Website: bh-photo
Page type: customer-info-address
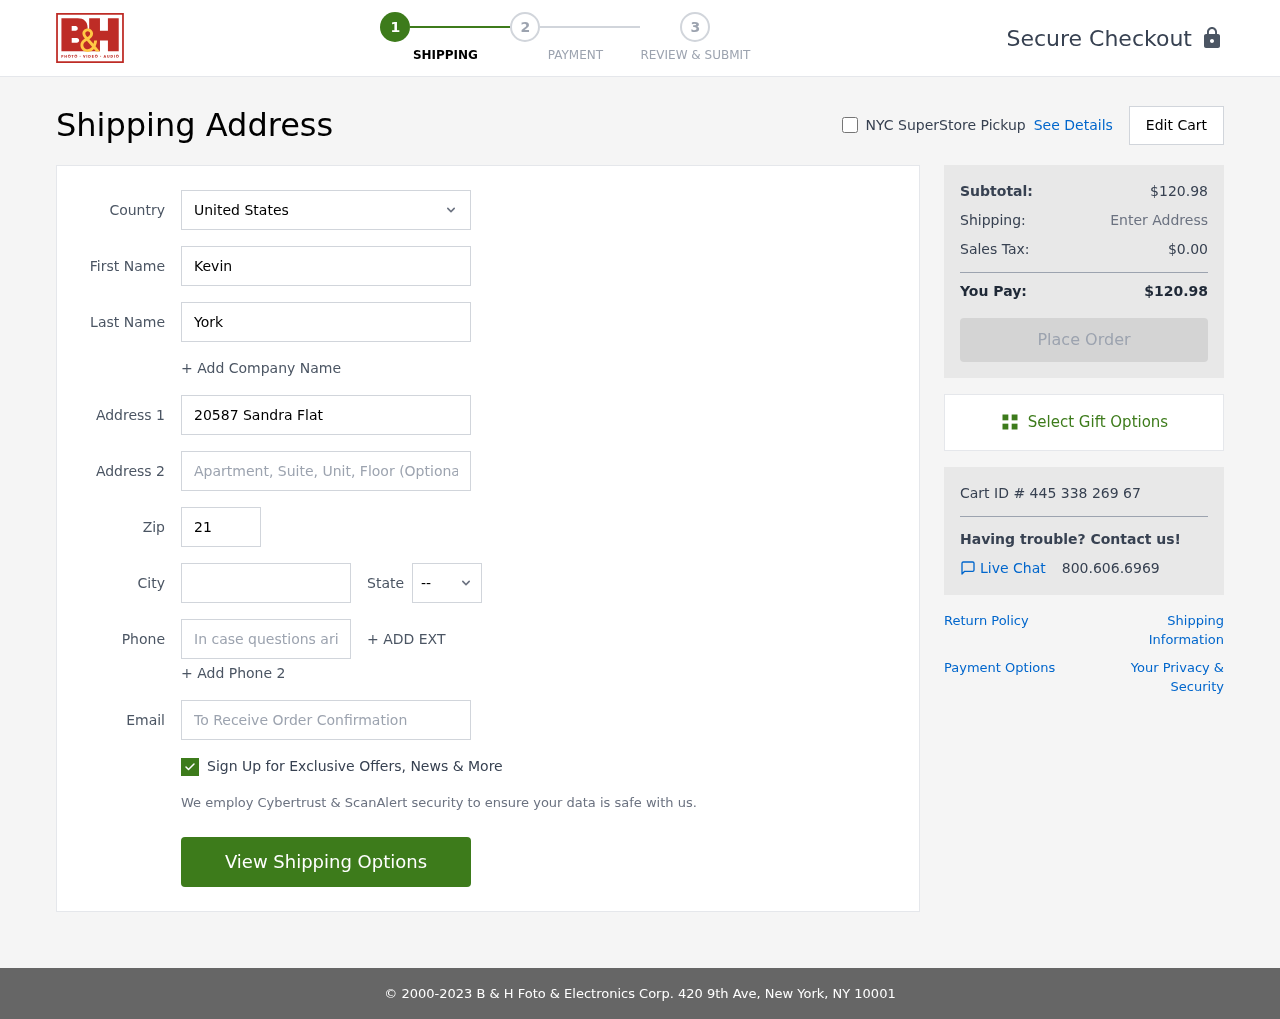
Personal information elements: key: PII_CITY
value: Port Steve
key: PII_COUNTRY
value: United States
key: PII_EMAIL
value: kyork@yahoo.com
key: PII_FIRSTNAME
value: Kevin
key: PII_LASTNAME
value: York
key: PII_PHONE
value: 9326150441
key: PII_POSTCODE
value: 21218
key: PII_STATE_ABBR
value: IL
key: PII_STREET
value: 20587 Sandra Flat
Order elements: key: ORDER_SUBTOTAL
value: $120.98
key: ORDER_TAX
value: $0.00
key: ORDER_TOTAL
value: $120.98
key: ORDER_ID
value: Cart ID # 445 338 269 67